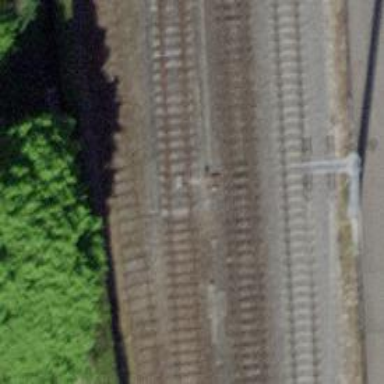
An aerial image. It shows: Railway switch.